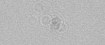
Label: camera_spot